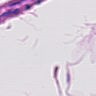
Metastatic tissue present: no